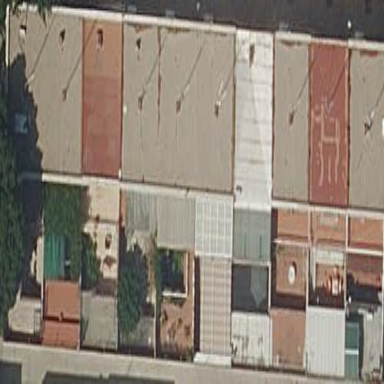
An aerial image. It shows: Terrace building.